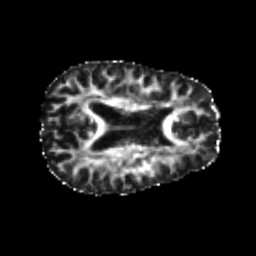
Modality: FA
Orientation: axial
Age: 26
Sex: male
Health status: healthy
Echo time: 0.074 s